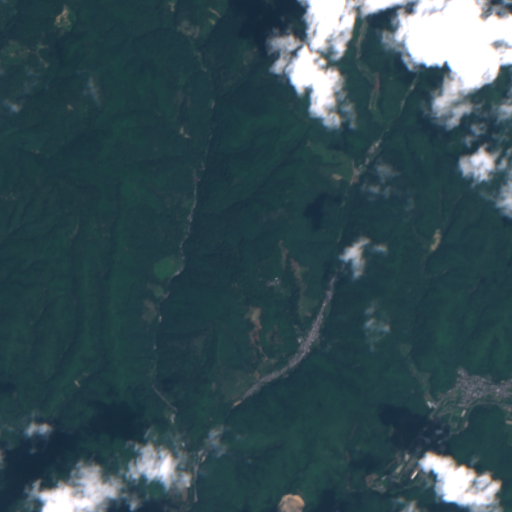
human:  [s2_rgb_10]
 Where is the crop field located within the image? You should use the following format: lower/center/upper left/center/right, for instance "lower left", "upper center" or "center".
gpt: The crop field is located in the lower center of the image.
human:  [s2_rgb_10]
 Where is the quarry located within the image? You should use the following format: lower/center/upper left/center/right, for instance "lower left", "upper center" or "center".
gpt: The quarry is located in the lower center of the image.
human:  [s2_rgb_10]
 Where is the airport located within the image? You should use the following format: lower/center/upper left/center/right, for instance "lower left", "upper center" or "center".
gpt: There is no airport in the image.